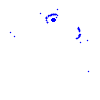
Particle: pion